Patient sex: M
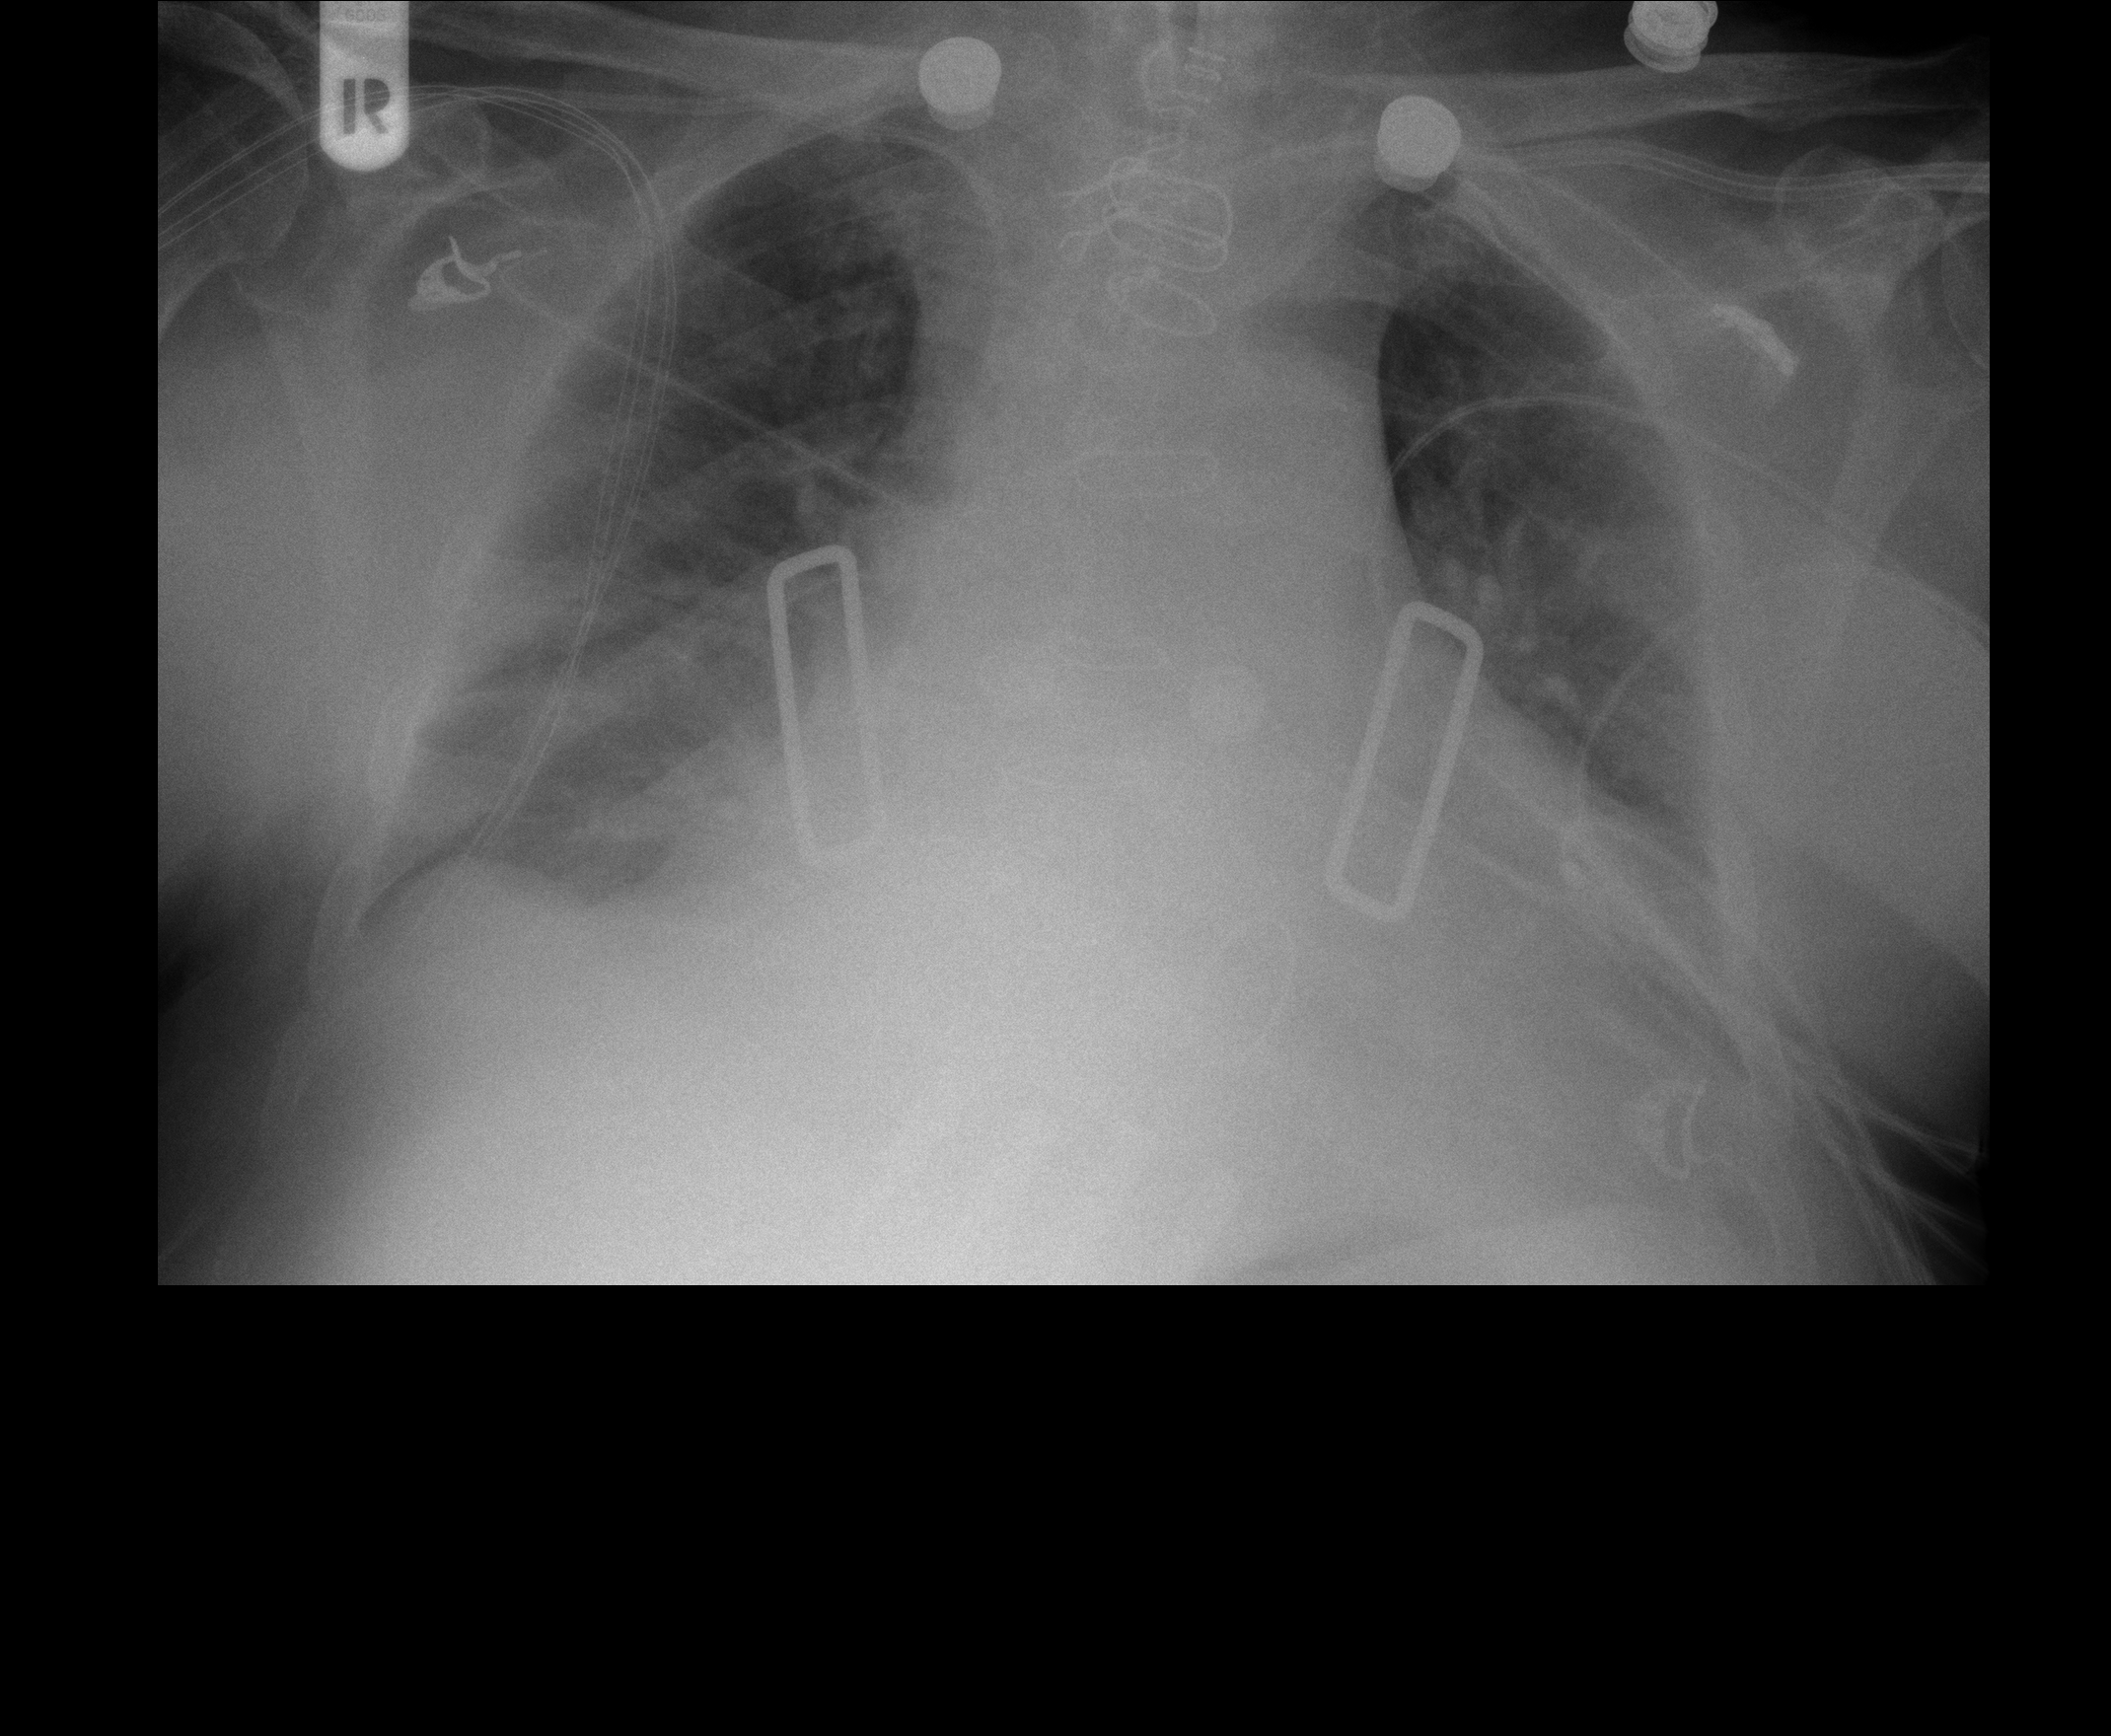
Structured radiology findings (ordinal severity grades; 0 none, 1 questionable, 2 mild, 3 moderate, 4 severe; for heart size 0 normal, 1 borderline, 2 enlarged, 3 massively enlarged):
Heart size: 2
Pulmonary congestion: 0
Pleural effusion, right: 2
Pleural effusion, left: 2
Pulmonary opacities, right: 1
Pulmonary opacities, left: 1
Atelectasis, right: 2
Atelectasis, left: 2